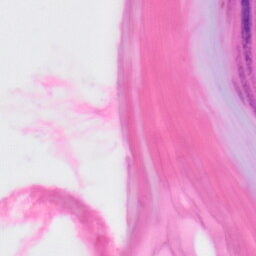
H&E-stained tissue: Skin